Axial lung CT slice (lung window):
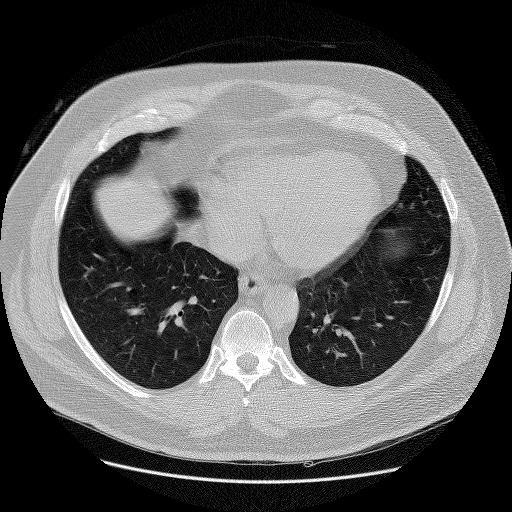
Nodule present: no